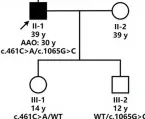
(B)
GALC gene sequencing of the family members of case 1 (FM 1) and case 2 (FM 2). FM, family; AAO, age at onset; WT, wild type.
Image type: pathology (fish)